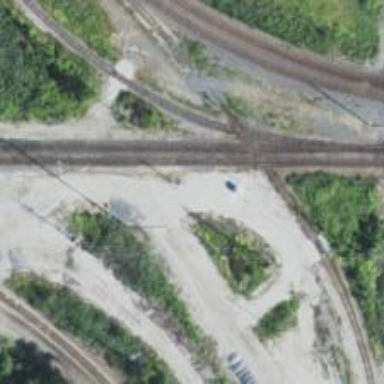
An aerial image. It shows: Railway crossing.